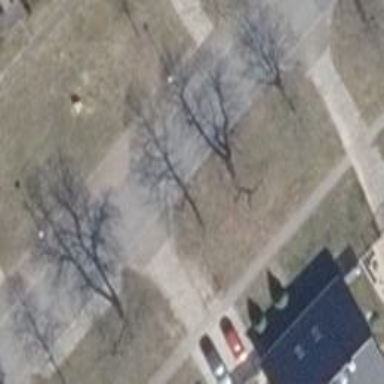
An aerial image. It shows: Beautiful avenue lined with deciduous broadleaved trees.